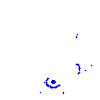
Particle: kaon